Question: Detect the diagonal length of the red line, where the side length of each grid square is 0.5. The result should be rounded to one decimal place.
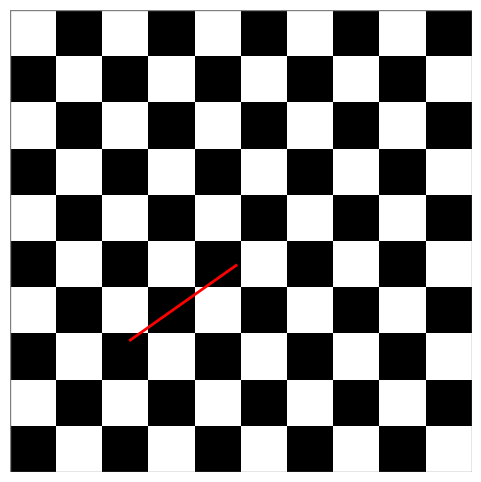
Answer: 1.4